Question: I have a 6x6 matrix that represents a grid. On part of that grid I have a smaller grid (3x3) represented below:
'''
In [65]:
arr = np.zeros((6,6))
arr[0:3, 0:3] = 1
arr
Out[65]:
array([[ 1., 1., 1., 0., 0., 0.],
[ 1., 1., 1., 0., 0., 0.],
[ 1., 1., 1., 0., 0., 0.],
[ 0., 0., 0., 0., 0., 0.],
[ 0., 0., 0., 0., 0., 0.],
[ 0., 0., 0., 0., 0., 0.]])
'''
I wish to plot this, but matplotlib misalignes it, as you can see below. The red square is supposed to cover the area from 0 to 3 on both the horizontal and vertical axis.
'''
In [88]:
plt.matshow(arr)
plt.grid()
'''

How do I fix this? Thank you
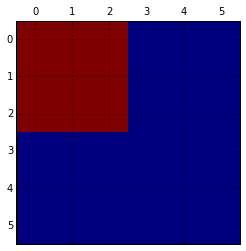
Answer: If you wish, you can use:
'''
matshow(arr, extent=[0, 6, 0, 6])
'''
However, the standard behaviour is as expected: the pixel centred at (0, 0) has the value of element (0, 0).